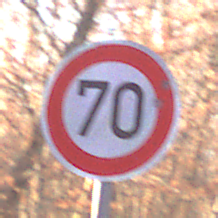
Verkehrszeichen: Geschwindigkeit70
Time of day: SunriseSunset
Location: Outdoor (Nature)
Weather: Clear
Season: Autumn
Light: Natural